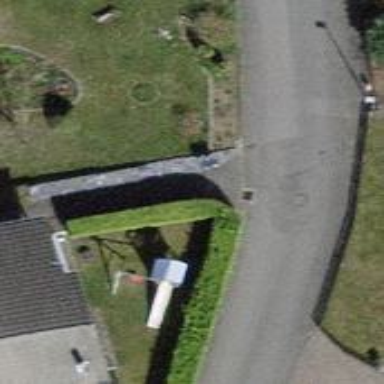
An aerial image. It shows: Hedge acting as barrier.